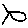
Label: fish